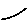
Label: line